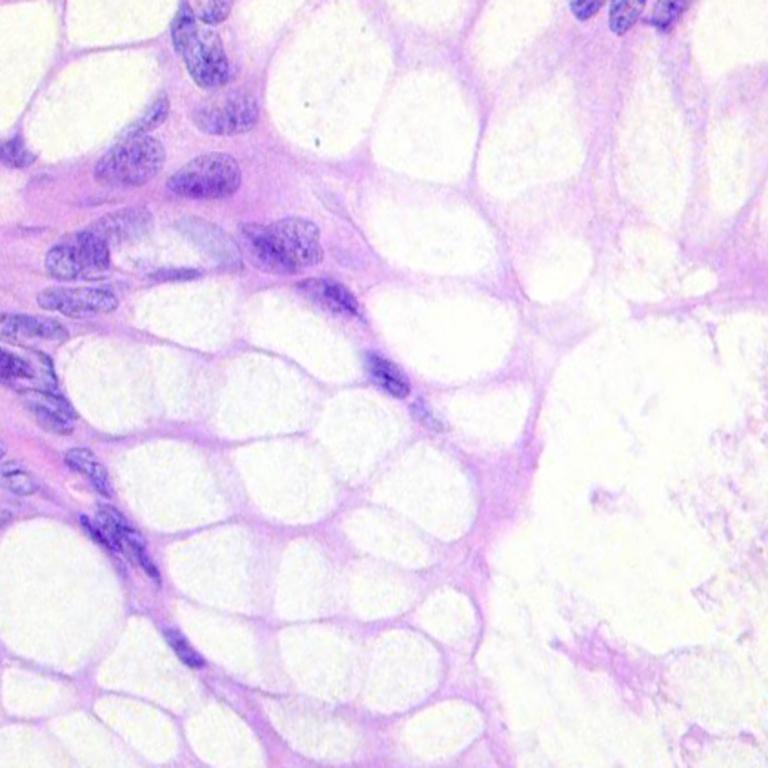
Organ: colon
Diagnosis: benign